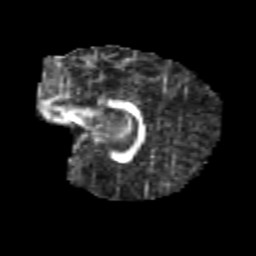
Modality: FA
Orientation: sagittal
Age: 6
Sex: male
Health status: healthy